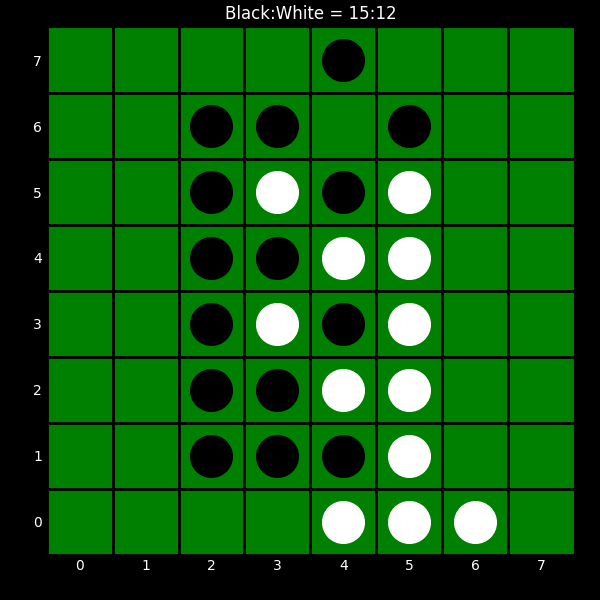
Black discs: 15
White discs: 12